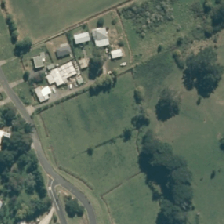
Land cover: urban_parkland